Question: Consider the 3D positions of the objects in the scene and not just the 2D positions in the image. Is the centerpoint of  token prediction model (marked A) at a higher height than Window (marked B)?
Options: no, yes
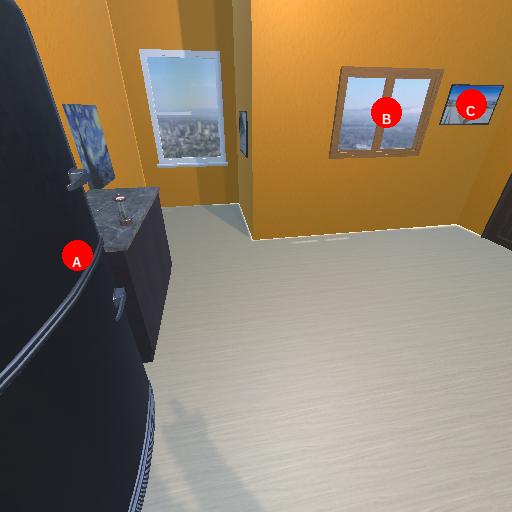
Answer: no